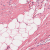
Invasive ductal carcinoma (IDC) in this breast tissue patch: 0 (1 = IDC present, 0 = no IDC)